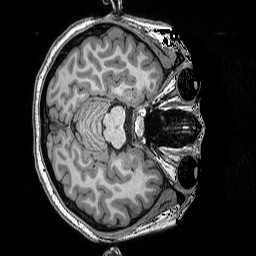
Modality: T1w
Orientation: axial
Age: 19
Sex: female
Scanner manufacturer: siemens
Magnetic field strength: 3 T
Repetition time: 2.5 s
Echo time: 0.00343 s